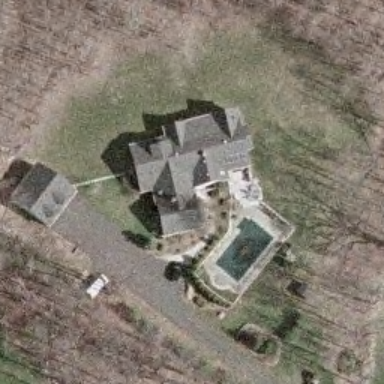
A villa with grey roofs is surrounded by lawn in the sparse residential area .